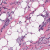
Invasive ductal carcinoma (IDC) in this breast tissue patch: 1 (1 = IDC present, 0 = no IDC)